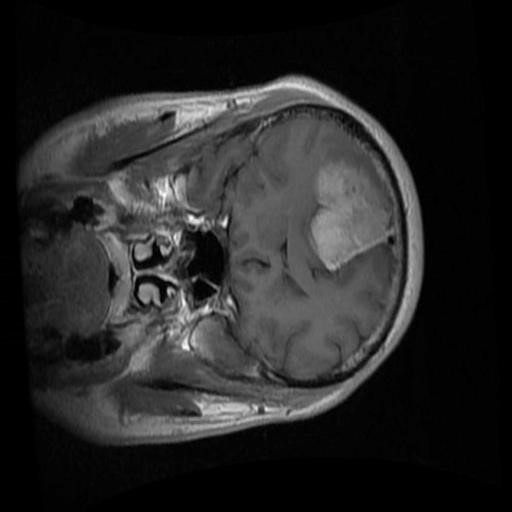
Label: brain_menin